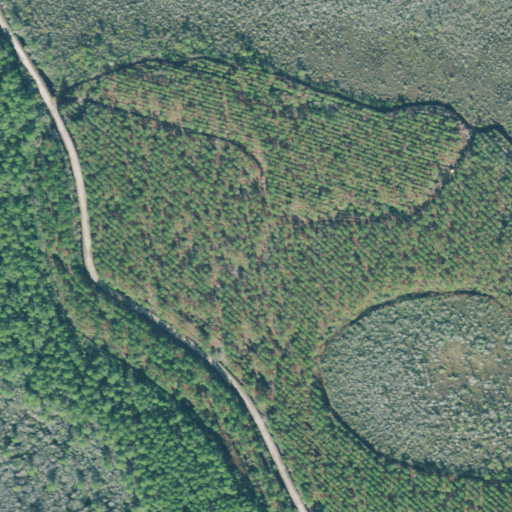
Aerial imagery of island in Georgia named Long Island containing woody wetlands, evergreen forest, shrub, and grassland